【题型】解答题　【知识点】解析几何　【难度】easy
已知动点 $M$ 到定点 $F(1,0)$ 的距离与动点 $M$ 到定直线 $x=2$ 的距离之比为 $\frac{\sqrt{2}}{2}$.

(1) 求点 $M$ 的轨迹 $C$ 的方程;

(2) 对 $\forall k \in \mathbf{R}$，曲线 $C$ 上是否始终存在两点 $A$，$B$ 关于直线 $y=kx+b$ 对称？若存在，求实数 $b$ 的取值范围；若不存在，请说明理由.
【解答】
【答案】(1) $\frac{x^2}{2} + y^2 = 1$

(2) 存在，$\{0\}$

【解析】
(1) 设 $M(x,y)\ (x \neq 2)$，则
\[
\frac{\sqrt{(x-1)^2 + y^2}}{|x-2|} = \frac{\sqrt{2}}{2},
\]
即 $2[(x-1)^2 + y^2] = (x-2)^2$，整理得 $\frac{x^2}{2} + y^2 = 1$，

所以点 $M$ 的轨迹 $C$ 的方程为 $\frac{x^2}{2} + y^2 = 1$.

(2) 假设曲线 $C$ 上始终存在两点 $A$，$B$ 关于直线 $y=kx+b$ 对称，

当 $k \neq 0$ 时，设直线 $AB$ 方程为 $y = -\frac{1}{k}x + t$，$A(x_1,y_1)$，$B(x_2,y_2)$，

联立
\[
\begin{cases}
y = -\frac{1}{k}x + t \\
\frac{x^2}{2} + y^2 = 1
\end{cases},
\]
整理得 $\left(1 + \frac{2}{k^2}\right)x^2 - \frac{4t}{k}x + 2t^2 - 2 = 0$，

则 $\Delta = \frac{16t^2}{k^2} - 4\left(1 + \frac{2}{k^2}\right)(2t^2 - 2) = \frac{16}{k^2} - 8t^2 + 8 > 0$，

所以 $t^2 < 1 + \frac{2}{k^2} = \frac{k^2 + 2}{k^2}$，$x_1 + x_2 = \frac{\frac{4t}{k}}{1 + \frac{2}{k^2}} = \frac{4kt}{k^2 + 2}$.

设 $AB$ 的中点为 $(x_0,y_0)$，

则 $x_0 = \frac{x_1 + x_2}{2} = \frac{2kt}{k^2 + 2}$，$y_0 = -\frac{1}{k}x_0 + t = \frac{k^2t}{k^2 + 2}$，

将 $(x_0,y_0)$ 代入 $y = kx + b$，则 $b = y_0 - kx_0 = \frac{k^2t}{k^2 + 2} - \frac{2k^2t}{k^2 + 2} = -\frac{k^2t}{k^2 + 2}$，

所以 $t = -\frac{k^2 + 2}{k^2}b$，所以 $\left(\frac{k^2 + 2}{k^2}b\right)^2 < \frac{k^2 + 2}{k^2}$ 对 $k \in (-\infty,0)\cup(0,+\infty)$ 恒成立，

即 $b^2 < \frac{k^2}{k^2 + 2}$ 对 $k \in (-\infty,0)\cup(0,+\infty)$ 恒成立，

因为 $\frac{k^2}{k^2 + 2} = 1 - \frac{2}{k^2 + 2} \in (0,1)$，所以 $b^2 \le 0$，则 $b = 0$.

易知当 $k = 0$ 时，曲线 $C$ 上存在两点，关于直线 $y = 0$ 对称.

所以 $b$ 的取值范围为 $\{0\}$.

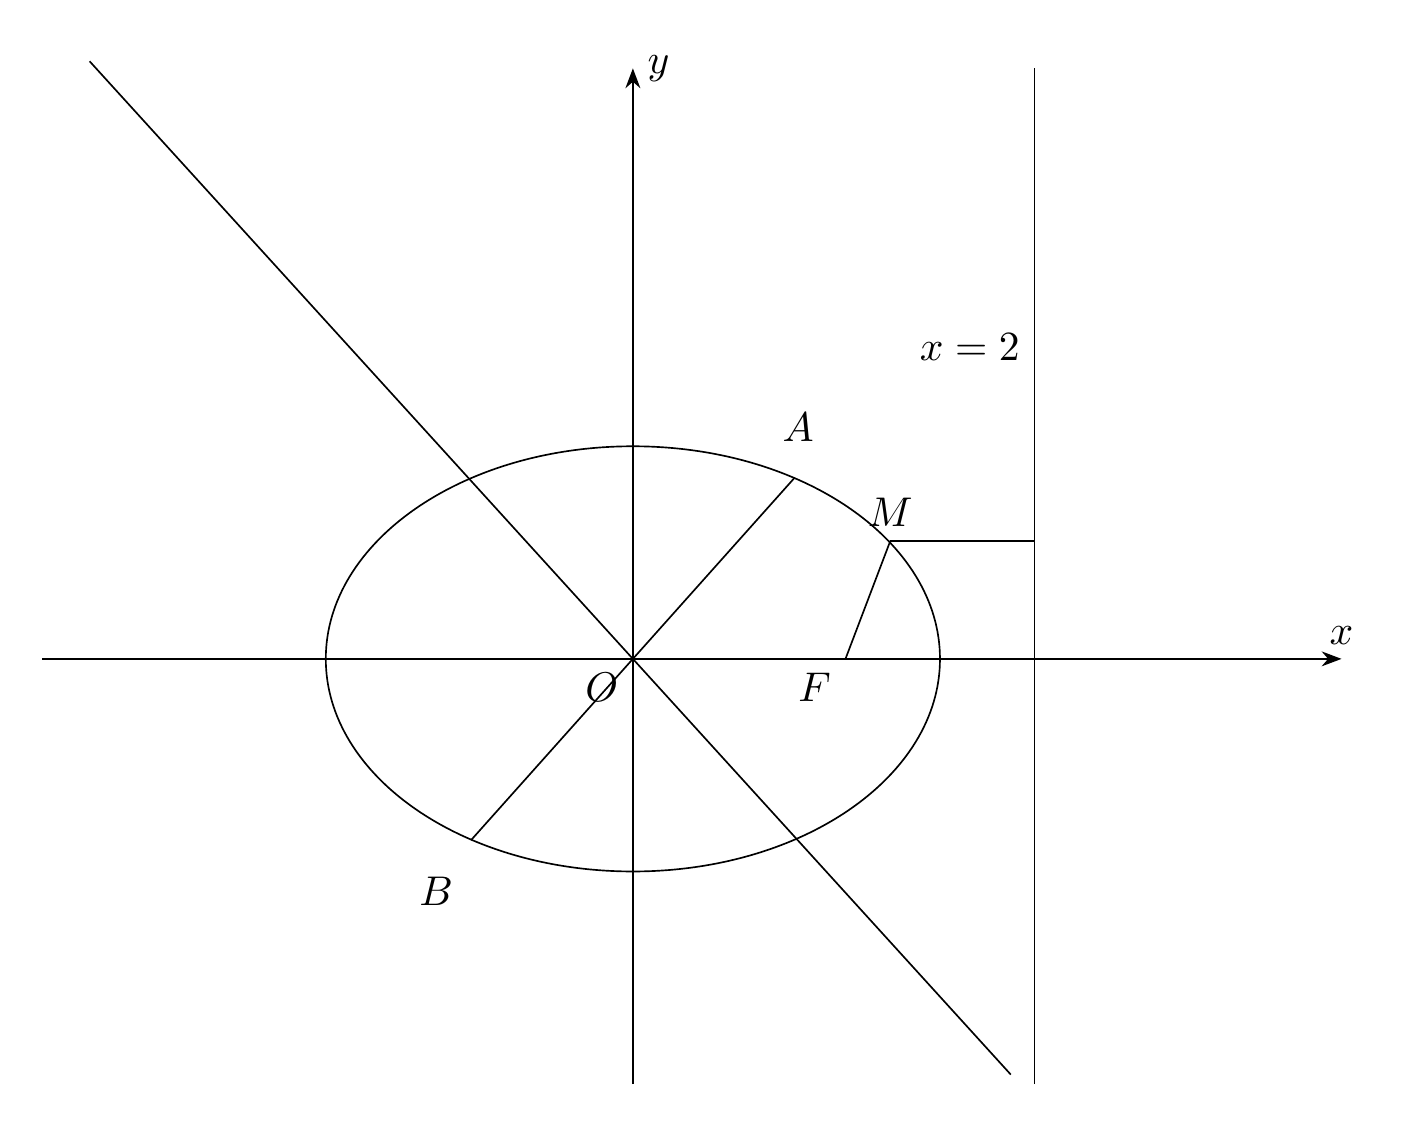